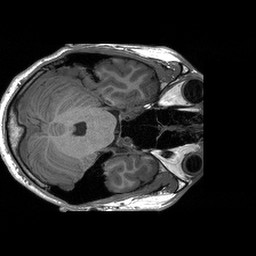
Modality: T1w
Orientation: axial
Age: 28
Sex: male
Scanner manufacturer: siemens
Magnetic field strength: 3 T
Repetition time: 2.3 s
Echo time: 0.00233 s